Interaction volume radius: 10 \u00c5
Interaction volume height: 10 \u00c5
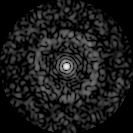
Disorder parameter: 0.8545